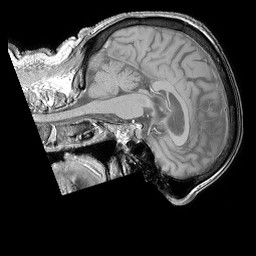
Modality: T1w
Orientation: sagittal
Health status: ill
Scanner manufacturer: philips
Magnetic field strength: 3 T
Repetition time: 0.3787 s
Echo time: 0.002908 s